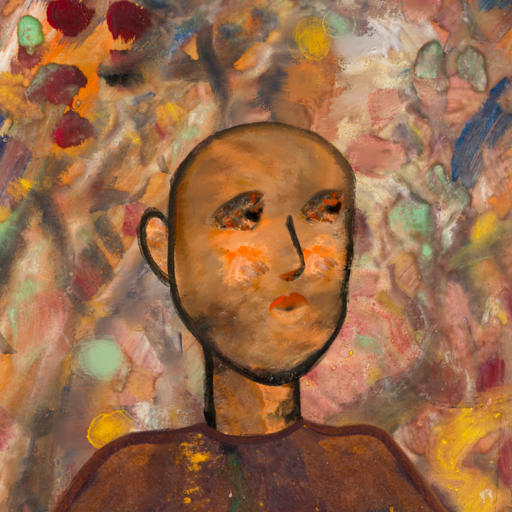
Background: Mother_And_Son_Mother, Head And Neck Side: Gypsy_Queen, Face Side: Gypsy_Queen, Bust: Comrade, Hair Side: Blank, Head Accessory: Blank, Second Necklace: Blank, Necklace: Blank, Baby: Blank